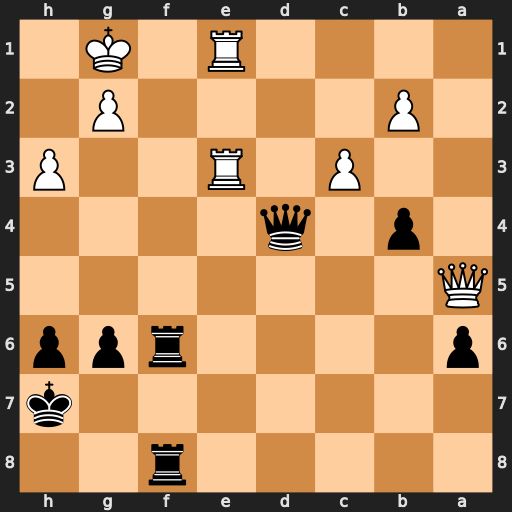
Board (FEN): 5r2/7k/p4rpp/Q7/1p1q4/2P1R2P/1P4P1/4R1K1
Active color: b
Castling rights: -
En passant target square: -
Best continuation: Rf1+ Rxf1 Qxe3+ Kh2 Rxf1